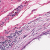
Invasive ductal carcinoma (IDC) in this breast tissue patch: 0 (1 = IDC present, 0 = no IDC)